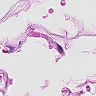
Metastatic tissue present: no